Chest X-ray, PA view. Patient: 21 years old, sex F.
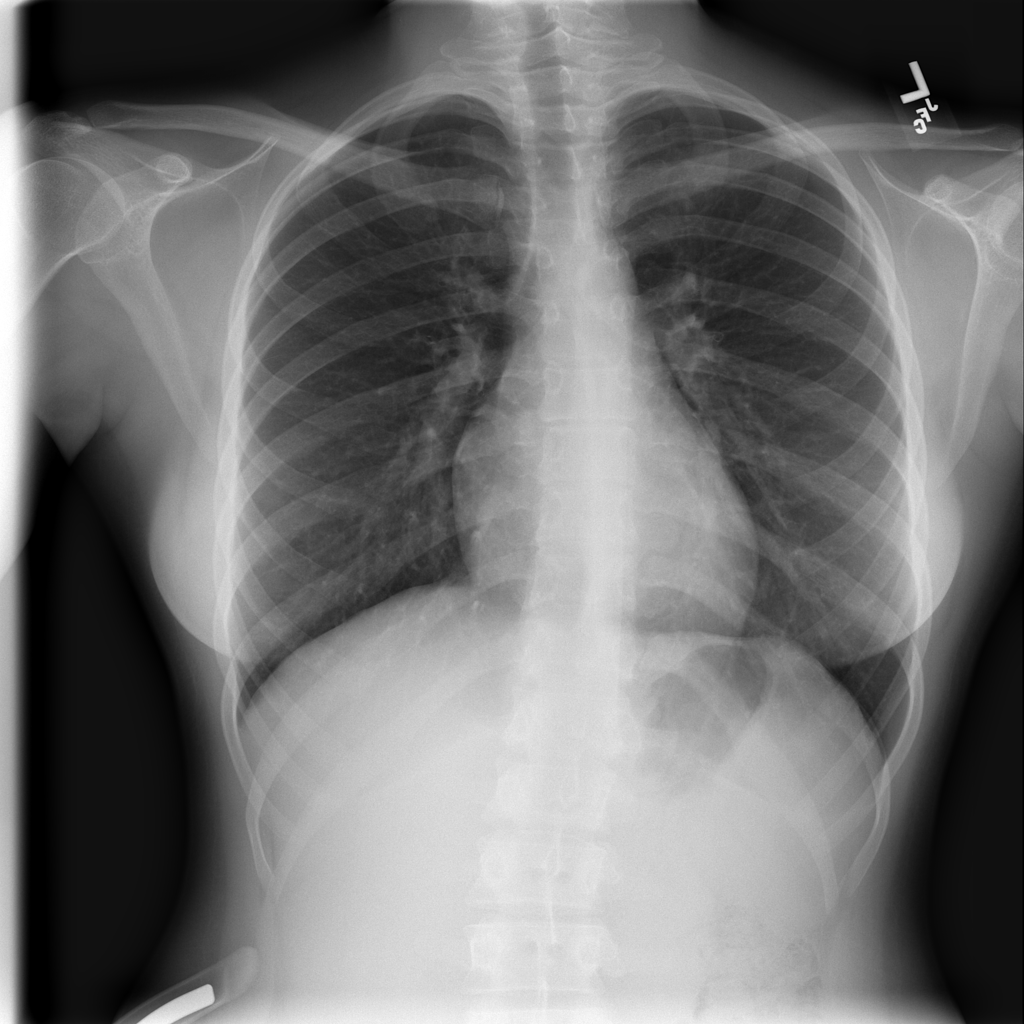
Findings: No Finding